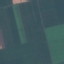
Label: AnnualCrop